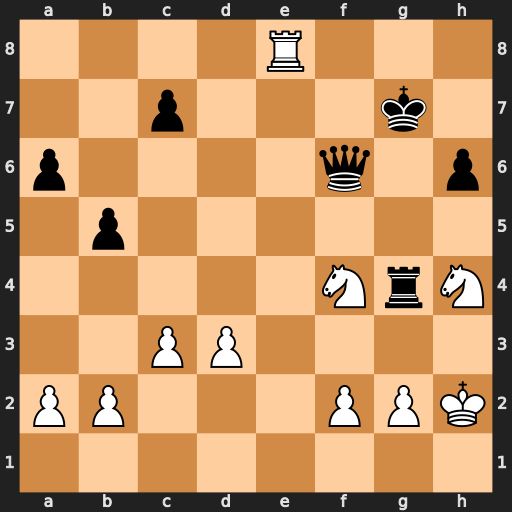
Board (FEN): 4R3/2p3k1/p4q1p/1p6/5NrN/2PP4/PP3PPK/8
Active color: w
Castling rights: -
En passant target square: -
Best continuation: Nh5+ Kf7 Nxf6